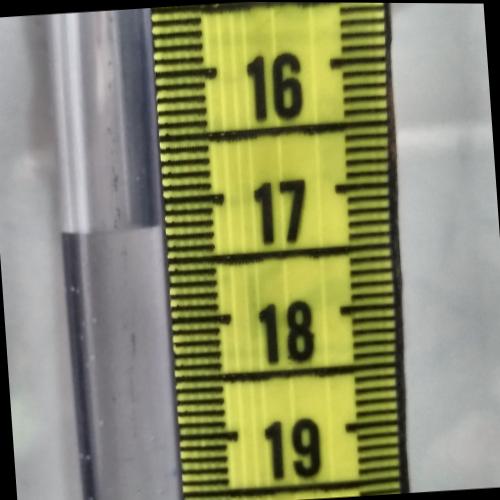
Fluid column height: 17.2 cm